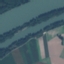
Land use / land cover class: River